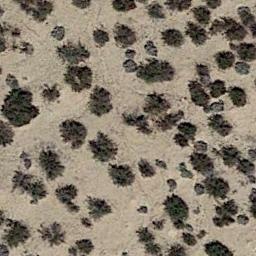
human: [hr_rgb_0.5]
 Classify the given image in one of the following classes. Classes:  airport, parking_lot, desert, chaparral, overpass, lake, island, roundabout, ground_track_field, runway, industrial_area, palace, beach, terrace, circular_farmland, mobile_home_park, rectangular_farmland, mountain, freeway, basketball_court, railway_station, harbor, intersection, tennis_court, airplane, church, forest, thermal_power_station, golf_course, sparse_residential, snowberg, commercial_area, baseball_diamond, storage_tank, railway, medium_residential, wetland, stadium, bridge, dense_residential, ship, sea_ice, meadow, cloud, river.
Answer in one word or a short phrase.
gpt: chaparral